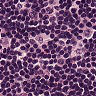
Metastatic tissue present: no